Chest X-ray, AP view. Patient: 58 years old, sex M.
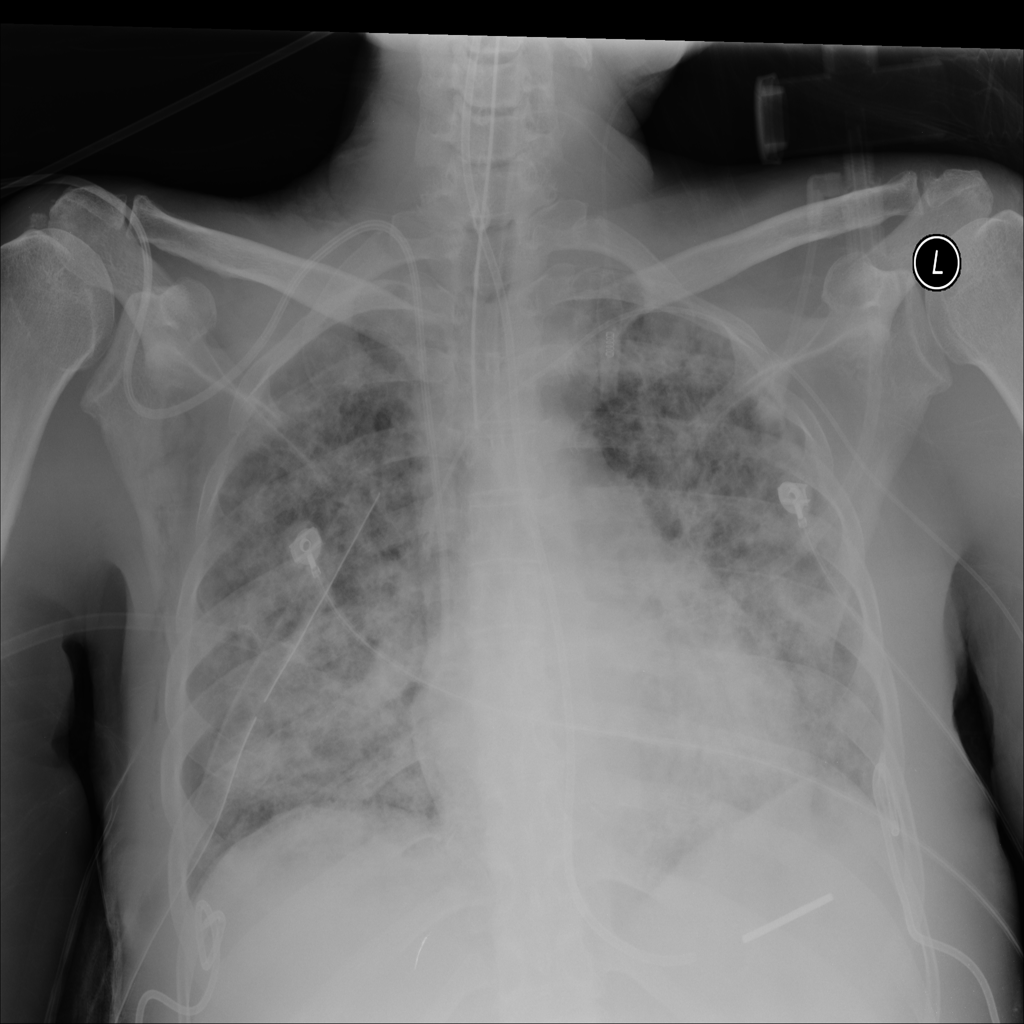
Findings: Emphysema